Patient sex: M
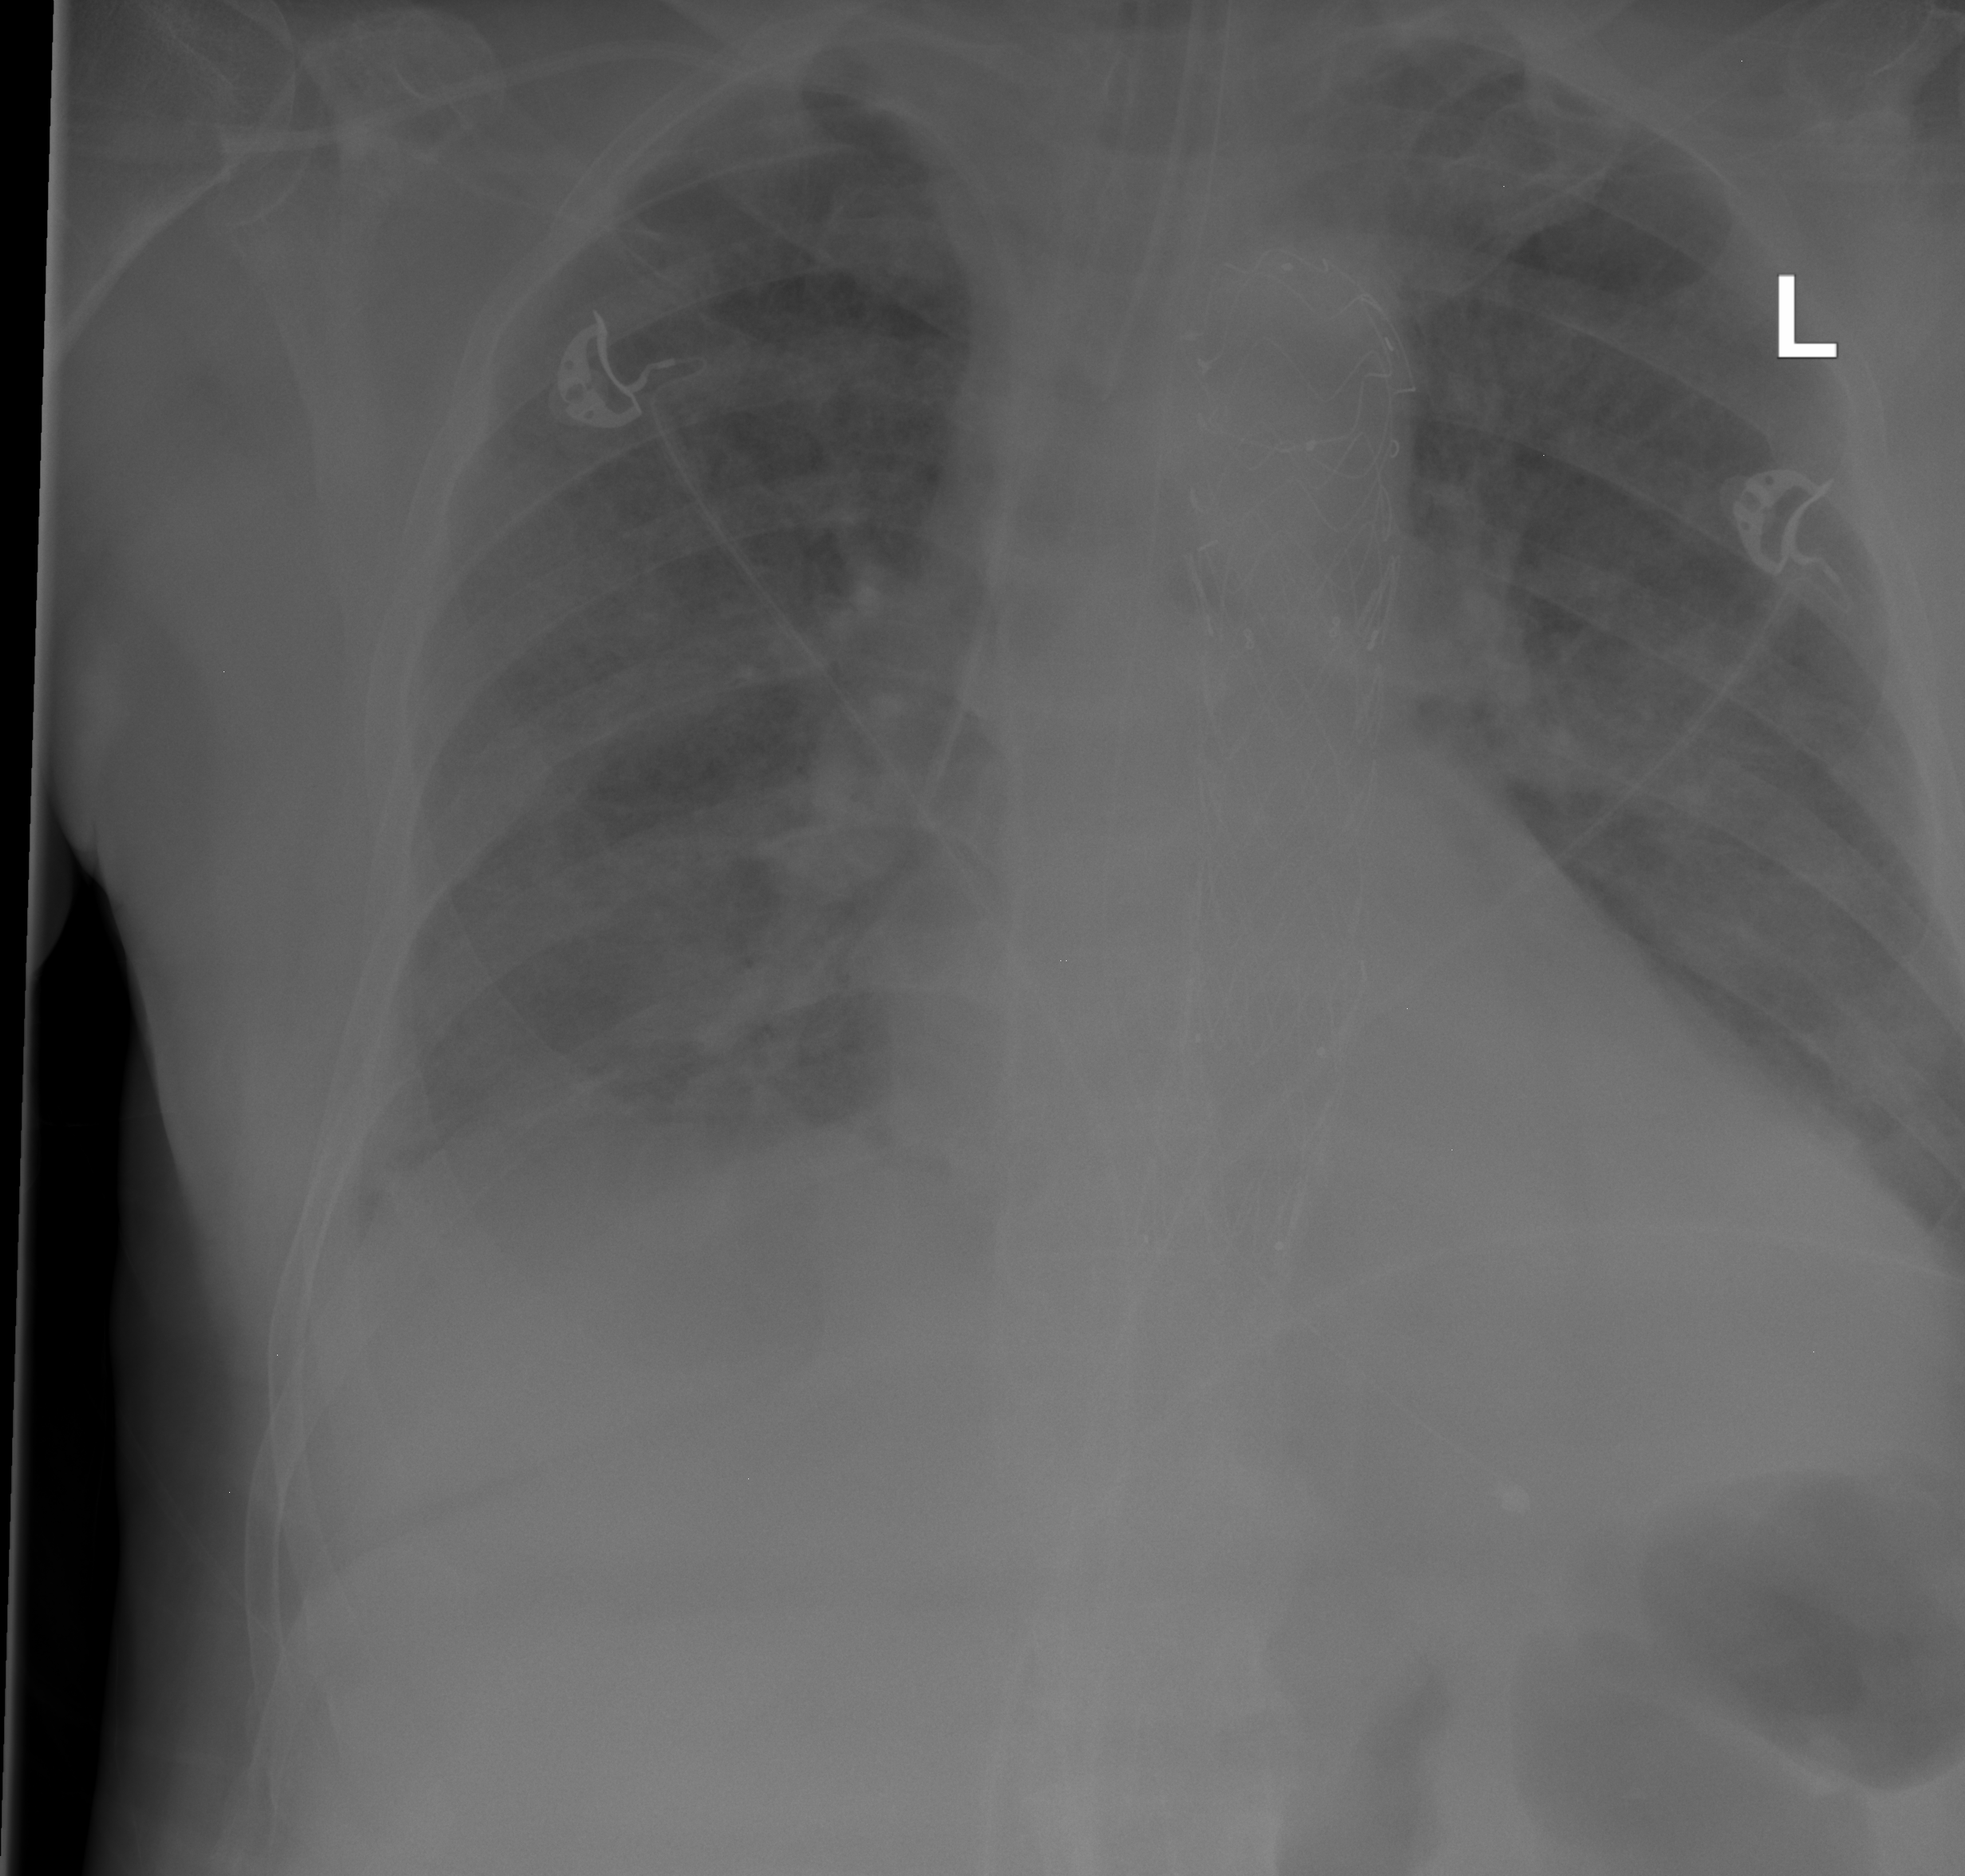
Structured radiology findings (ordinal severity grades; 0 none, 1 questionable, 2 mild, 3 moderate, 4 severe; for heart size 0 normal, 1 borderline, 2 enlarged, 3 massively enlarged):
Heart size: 0
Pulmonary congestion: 2
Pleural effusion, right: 0
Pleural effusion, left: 0
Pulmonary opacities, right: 2
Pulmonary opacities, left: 2
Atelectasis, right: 0
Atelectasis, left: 0